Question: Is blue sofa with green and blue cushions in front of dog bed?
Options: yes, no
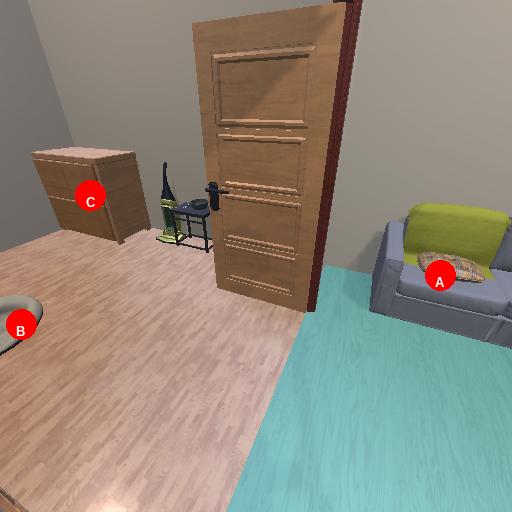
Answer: yes